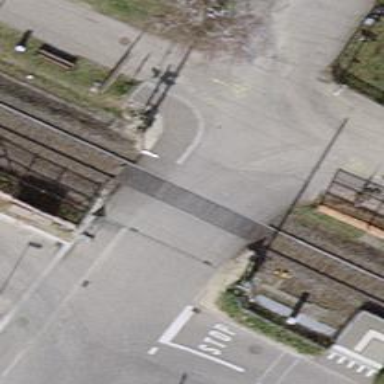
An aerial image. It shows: Level crossing at the railway with full barrier.